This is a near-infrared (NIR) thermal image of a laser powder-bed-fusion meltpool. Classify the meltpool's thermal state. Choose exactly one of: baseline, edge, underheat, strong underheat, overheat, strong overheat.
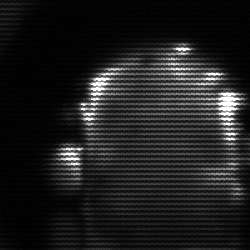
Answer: baseline